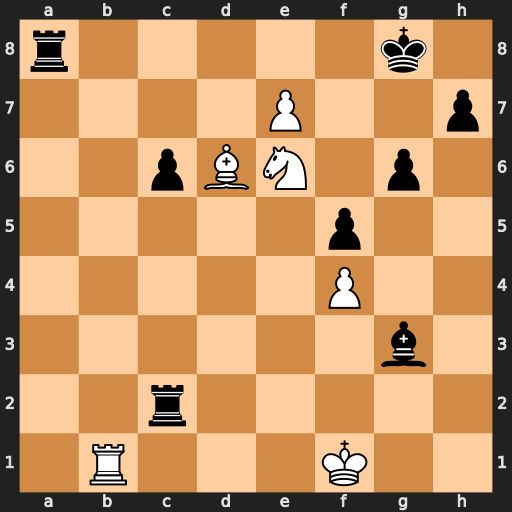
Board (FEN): r5k1/4P2p/2pBN1p1/5p2/5P2/6b1/2r5/1R3K2
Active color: w
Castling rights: -
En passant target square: -
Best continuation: Nd8 Rf2+ Kg1 Re2 Be5